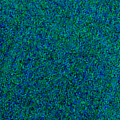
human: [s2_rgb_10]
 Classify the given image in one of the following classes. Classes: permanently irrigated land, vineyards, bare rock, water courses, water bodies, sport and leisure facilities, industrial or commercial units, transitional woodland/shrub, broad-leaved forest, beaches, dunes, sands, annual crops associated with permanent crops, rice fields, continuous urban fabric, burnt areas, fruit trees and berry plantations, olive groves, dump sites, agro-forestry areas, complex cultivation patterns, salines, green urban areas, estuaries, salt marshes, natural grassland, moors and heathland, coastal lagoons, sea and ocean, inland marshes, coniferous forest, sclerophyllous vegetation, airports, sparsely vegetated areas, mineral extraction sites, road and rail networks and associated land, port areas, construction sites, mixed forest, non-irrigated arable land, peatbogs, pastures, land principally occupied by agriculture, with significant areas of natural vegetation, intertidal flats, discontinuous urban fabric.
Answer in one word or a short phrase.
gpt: sea and ocean